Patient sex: M
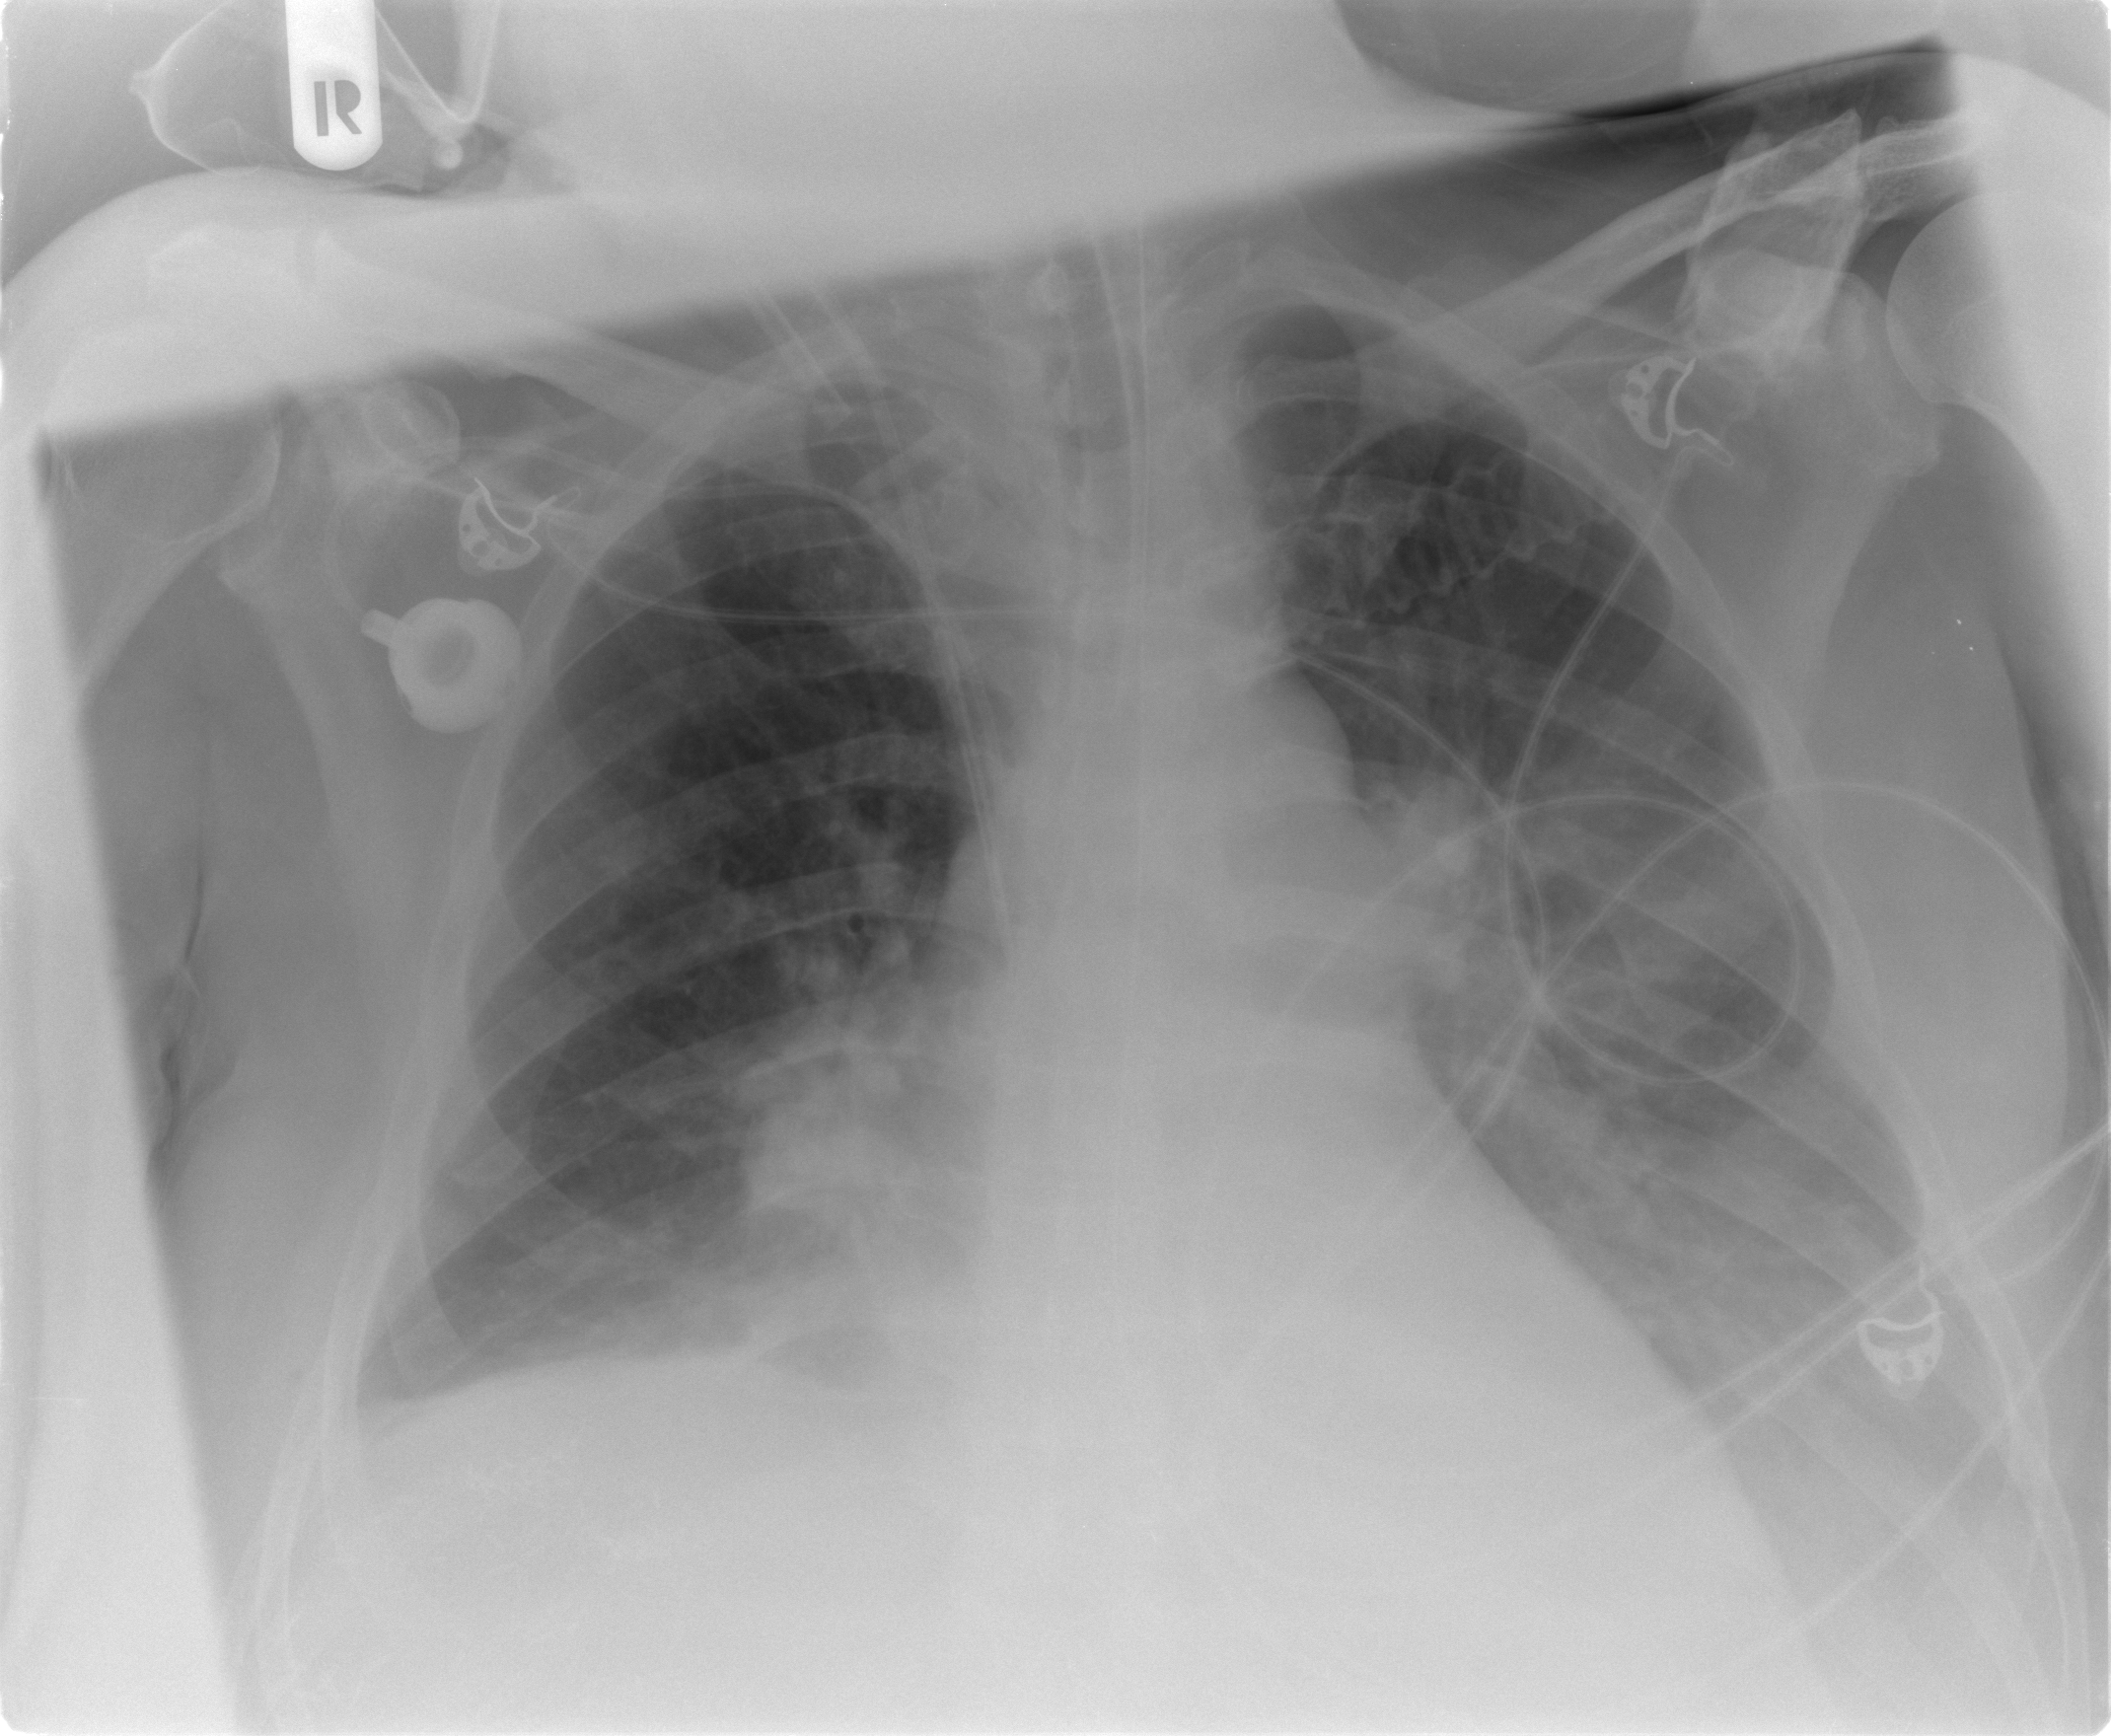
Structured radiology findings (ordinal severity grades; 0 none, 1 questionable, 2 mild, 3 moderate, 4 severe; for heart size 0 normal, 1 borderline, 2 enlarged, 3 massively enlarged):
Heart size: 0
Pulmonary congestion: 0
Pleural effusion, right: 2
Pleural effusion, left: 2
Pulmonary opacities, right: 0
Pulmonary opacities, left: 0
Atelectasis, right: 2
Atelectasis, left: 2